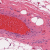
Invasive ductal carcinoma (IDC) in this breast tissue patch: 0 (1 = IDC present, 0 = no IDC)